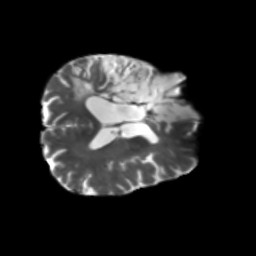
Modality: T2w
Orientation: axial
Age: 64
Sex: male
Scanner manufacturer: siemens
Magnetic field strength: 3 T
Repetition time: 5.47 s
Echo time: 0.0854 s